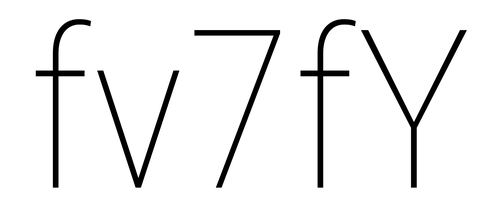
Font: Roboto_Condensed_Thin